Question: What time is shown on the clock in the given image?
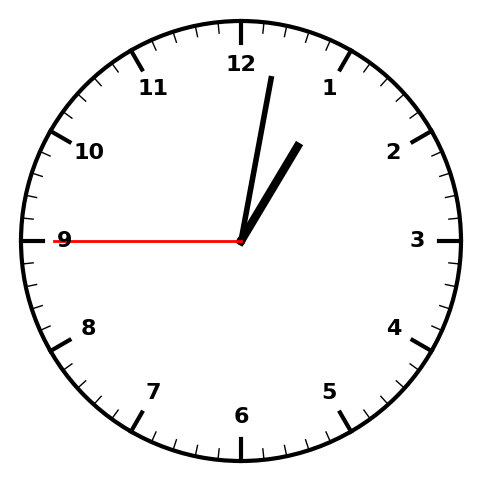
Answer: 01:01:45